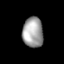
Tissue: lung
Cell type: Endothelial cells
Senescence score: 0.5849
Nuclear area (px): 608
Mean DAPI intensity: 160.809